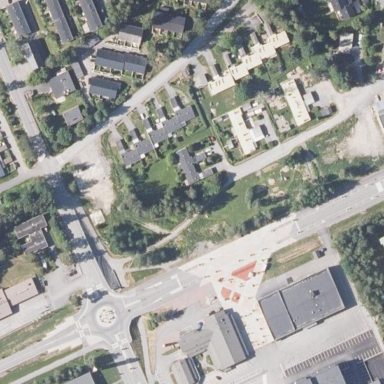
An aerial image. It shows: Pedestrian road made of paving stones.